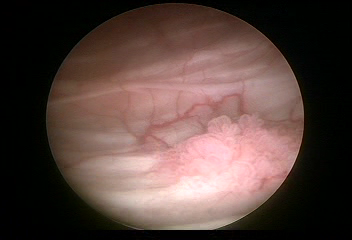
Modality: WLC
Class: Malignant
Subclass: HighGradePapillary
Lesion: L1
Stage: Ta
Morphology: Papillary
Bladder cancer association: Yes
Annotated structures: Tumor